Question: I want to form a excel output as below in POI:

As clear from the image, I have 3 sub columns each under Header3, Header4 and Header5 respectively.
The lists are as below:
ListA - Contains values for column A
ListB - Contains values for column B
List1 - is a list of database rows with 3 columns per row. First column will go under Header3, Second under Header 4 and Third under Header 5 i.e. columns C, F and I respectively.
List2 and List3 - Similar to List1 with each values going respectively under Header3, 4 and 5. List2 under columns D, G and J while List3 under columns E, H and K respectively.
I have Header Names stored as a list having 5 values.
How to iterate against this list to assign the values to the merged regions ?
I am doing something like below but is not working:
'''
// first two headers
for (int i = 0; i < headers.size() - 3; i++) {
headerCell = headerRow.createCell(i);
headerCell.setCellValue(allHeaders.get(i).toUpperCase());
headerCell.setCellStyle(styles.get("header"));
}
// Merging
sheet.addMergedRegion(org.apache.poi.ss.util.CellRangeAddress.valueOf("$C$1:$E$1"));
sheet.addMergedRegion(org.apache.poi.ss.util.CellRangeAddress.valueOf("$F$1:$H$1"));
sheet.addMergedRegion(org.apache.poi.ss.util.CellRangeAddress.valueOf("$I$1:$K$1"));
for (int i = 3; i < headers.size(); i++) {
headerCell = headerRow.createCell(i);
headerCell.setCellValue(allHeaders.get(i).toUpperCase());
headerCell.setCellStyle(styles.get("header"));
}
'''
How to iterate through ListA through List3 to put in values as I have explained above?
Thanks for reading!
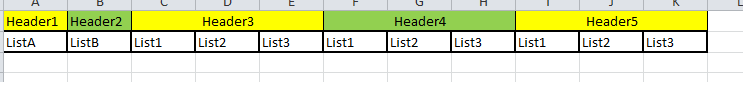
Answer: in reality I did not understand your problem completely, but I have some key points, that I think, will be helpful to you.
1. The first Cell of merged region keeps the value of the merged cell, rest cells keep blank value. Means if cell A2 to A5 is merged with value "Test" then on iteration A2 will show "Test" while rest will show blank. SO if you want to read the merged cell value, you need to read its first cell only, and similarly if you want to write in the merged cells, you just need to write in first cell only.
2. sheet.getNumMergedRegions(); return integer that will be the total number of merged region in the sheet. you can iterate through it using loop as well.
3. CellRangeAddress merge = sheet.getMergedRegion(int index); will give you the range address of the specified index obtained from getNumMergedRegions()
4. now merge.getFirstRow(),merge.getLastRow(), merge.getFirstColumn(), merge.getLastColumn(), merge.getNumberOfCells(), are the methods for the same.
The iteration through row containing merged cells and row not containing any merged cell are not much different. Hope this will help you to resolve your problem.